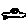
Label: car